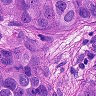
Metastatic tissue present: yes